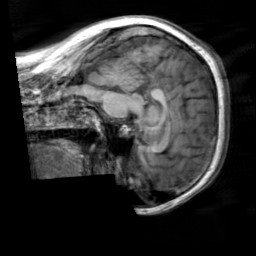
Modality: T1w
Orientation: sagittal
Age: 29
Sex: female
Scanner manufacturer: siemens
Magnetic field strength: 3 T
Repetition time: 2.3 s
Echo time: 0.00303 s